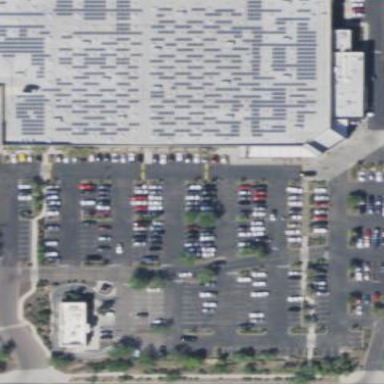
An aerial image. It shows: Retail building that houses wholesale shop.